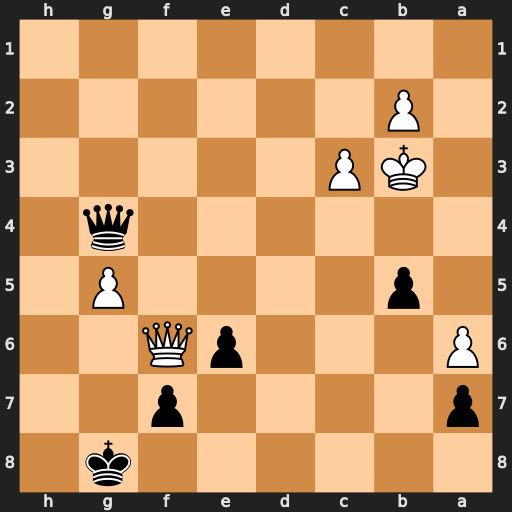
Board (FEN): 6k1/p4p2/P3pQ2/1p4P1/6q1/1KP5/1P6/8
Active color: b
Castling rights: -
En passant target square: -
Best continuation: Qa4#